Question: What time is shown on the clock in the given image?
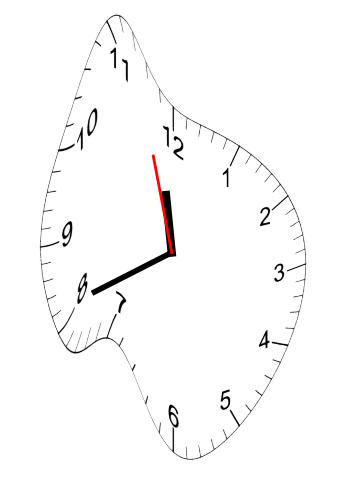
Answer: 11:40:57